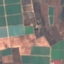
Land use / land cover: PermanentCrop